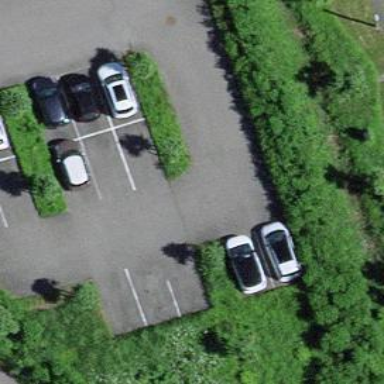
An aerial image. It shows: Parking aisle designated as service road.